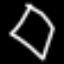
Label: diamond